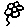
Label: flower